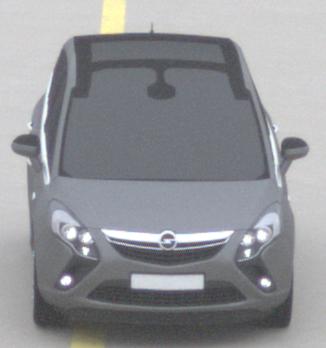
Make: Opel
Model: Zafira Tourer 1.8
Detailed model: Zafira (C) Tourer
Model produced from: 2012/01
Model produced until: 2015/06
Doors: 5
Color: gray
Road condition: dry road
Daytime: midday
Contrast: low contrast